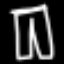
Label: pants